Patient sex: M
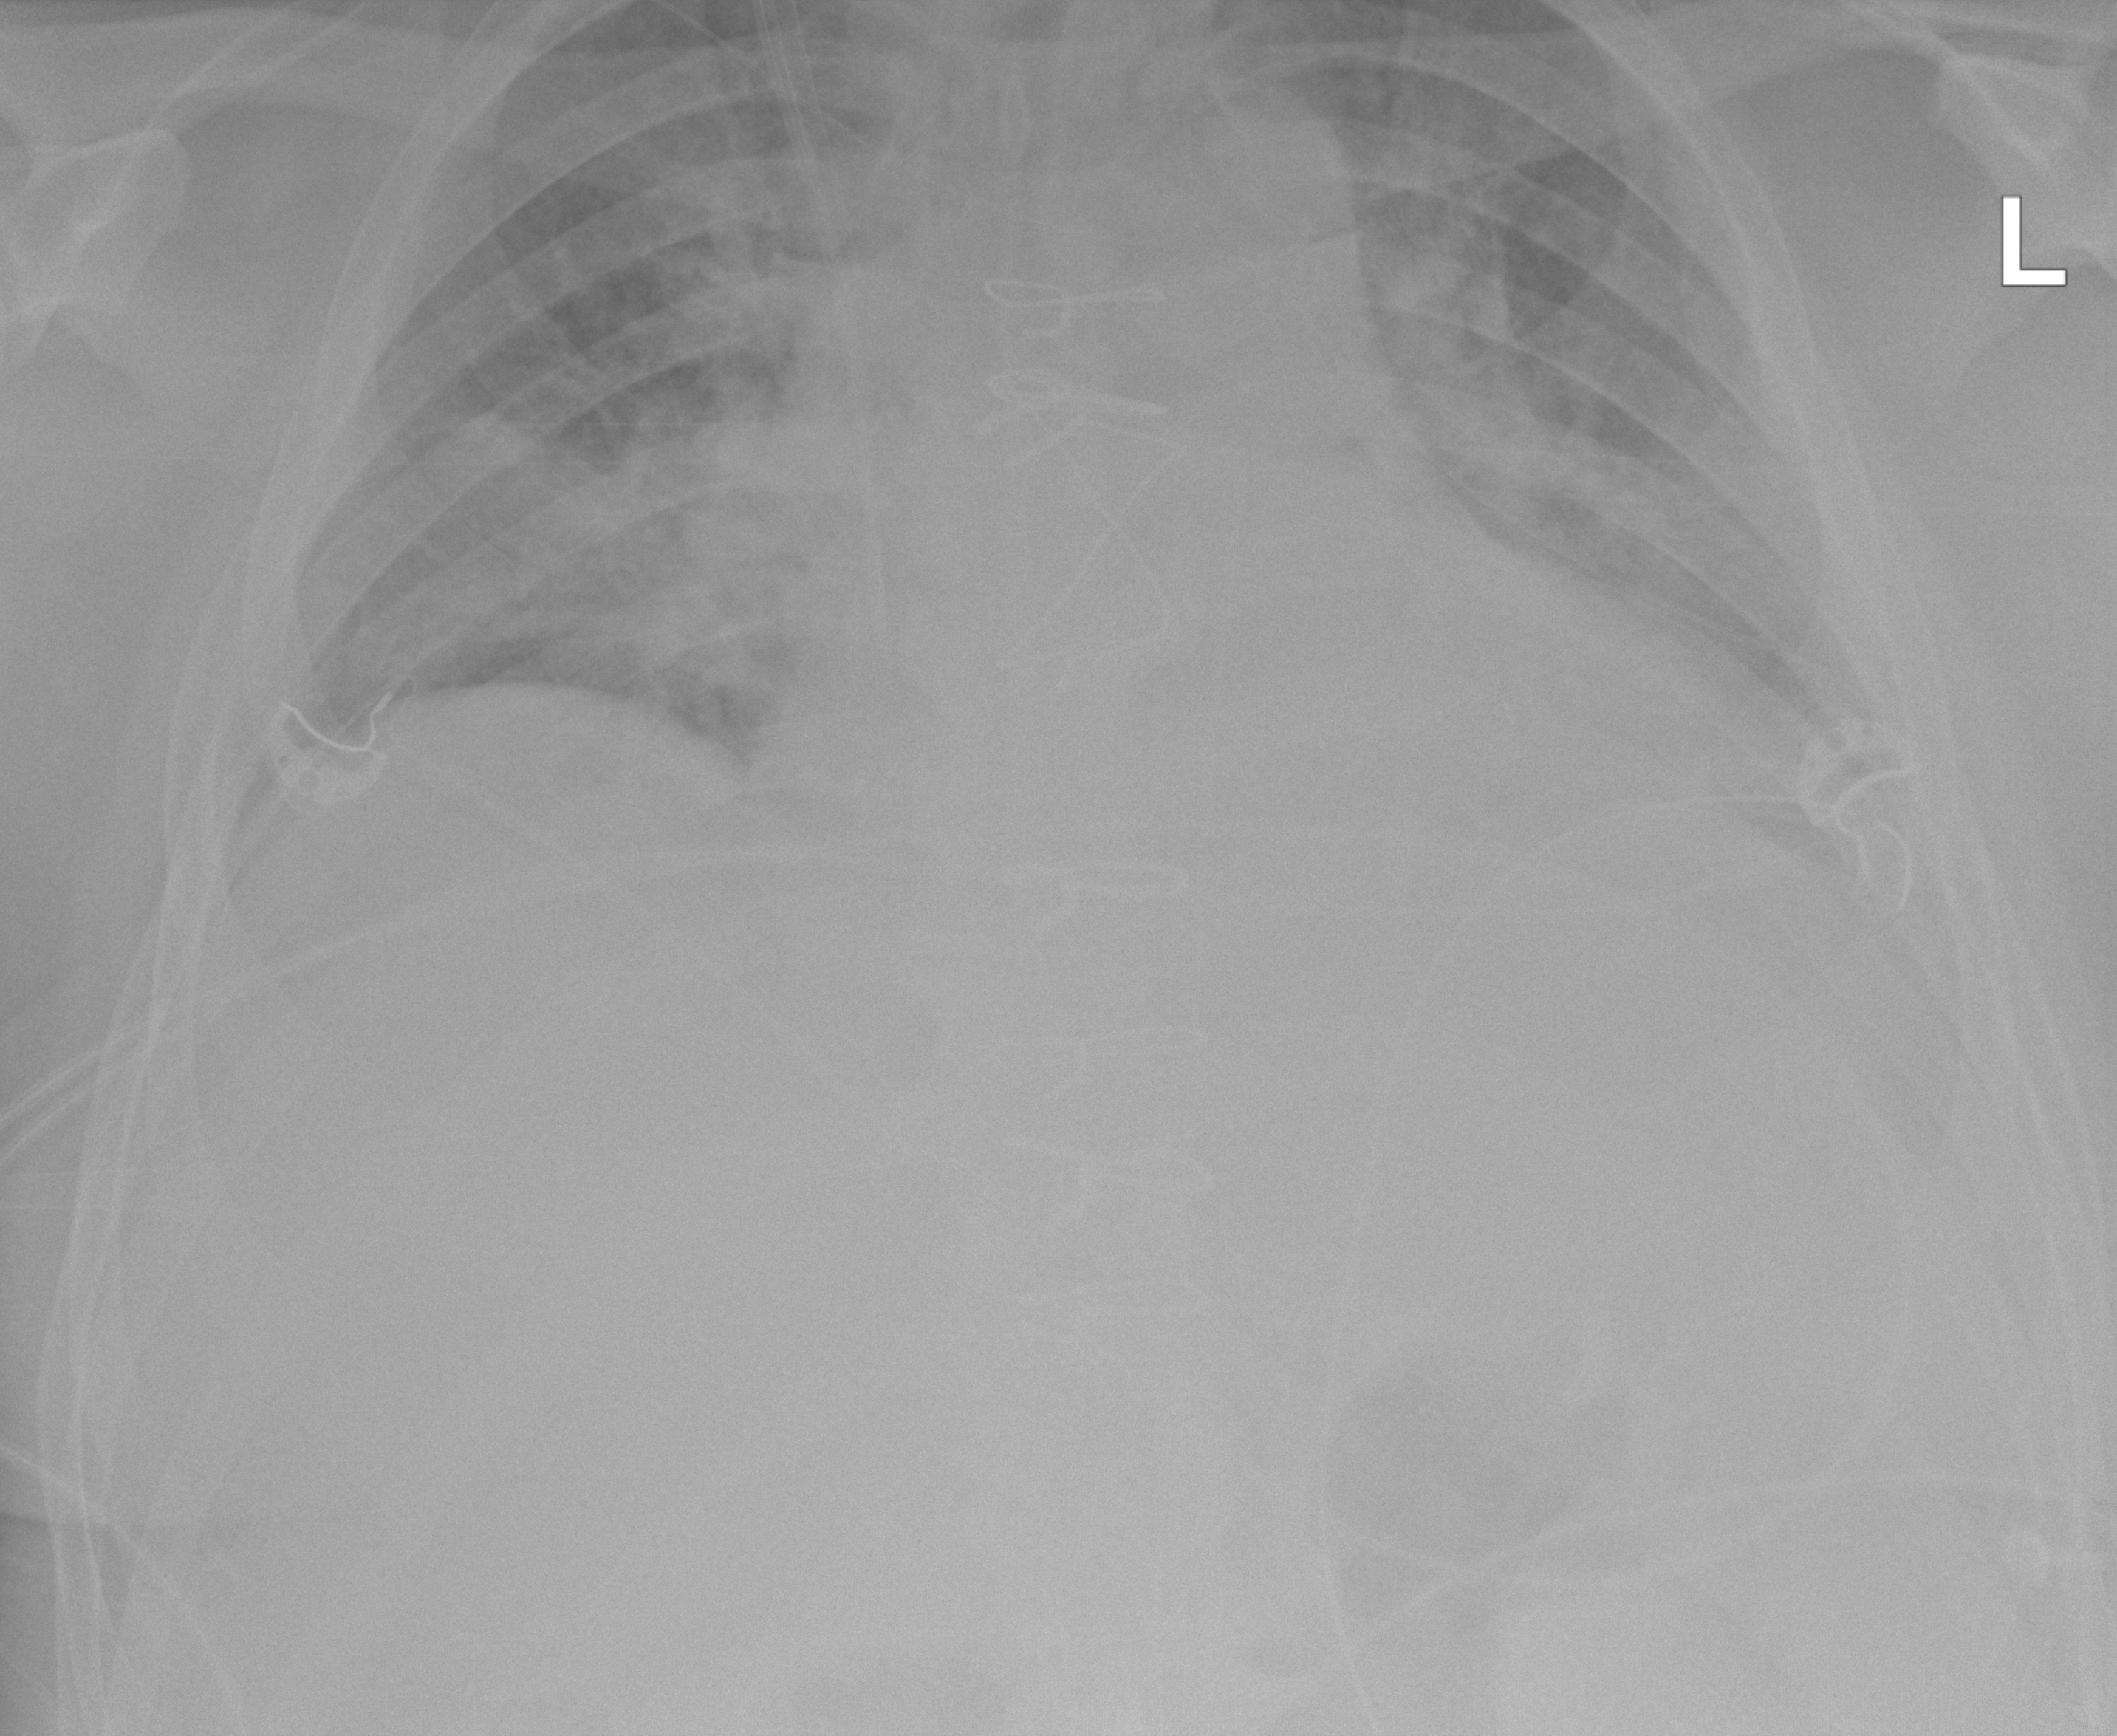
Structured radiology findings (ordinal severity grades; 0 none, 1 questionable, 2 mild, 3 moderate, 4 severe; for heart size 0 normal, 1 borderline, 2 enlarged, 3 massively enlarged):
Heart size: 2
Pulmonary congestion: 2
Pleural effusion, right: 0
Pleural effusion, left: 2
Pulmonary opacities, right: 2
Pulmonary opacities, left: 0
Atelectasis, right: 2
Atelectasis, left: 2